Aerial crown-view tile of a tropical tree (Barro Colorado Island, Panama), acquired 20250124:
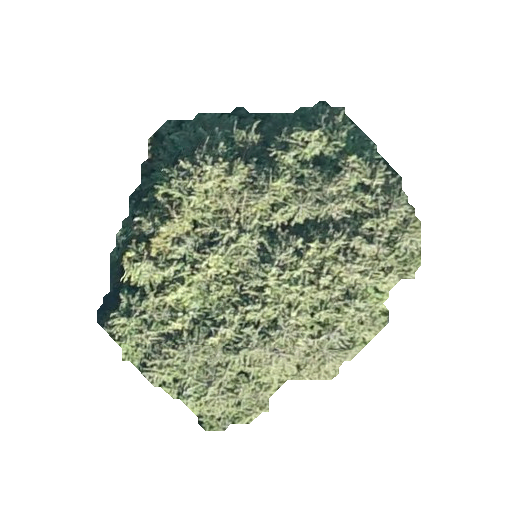
Species: Quararibea stenophylla
GBIF accepted scientific name: Quararibea stenophylla
Crown area: 109.313 m²